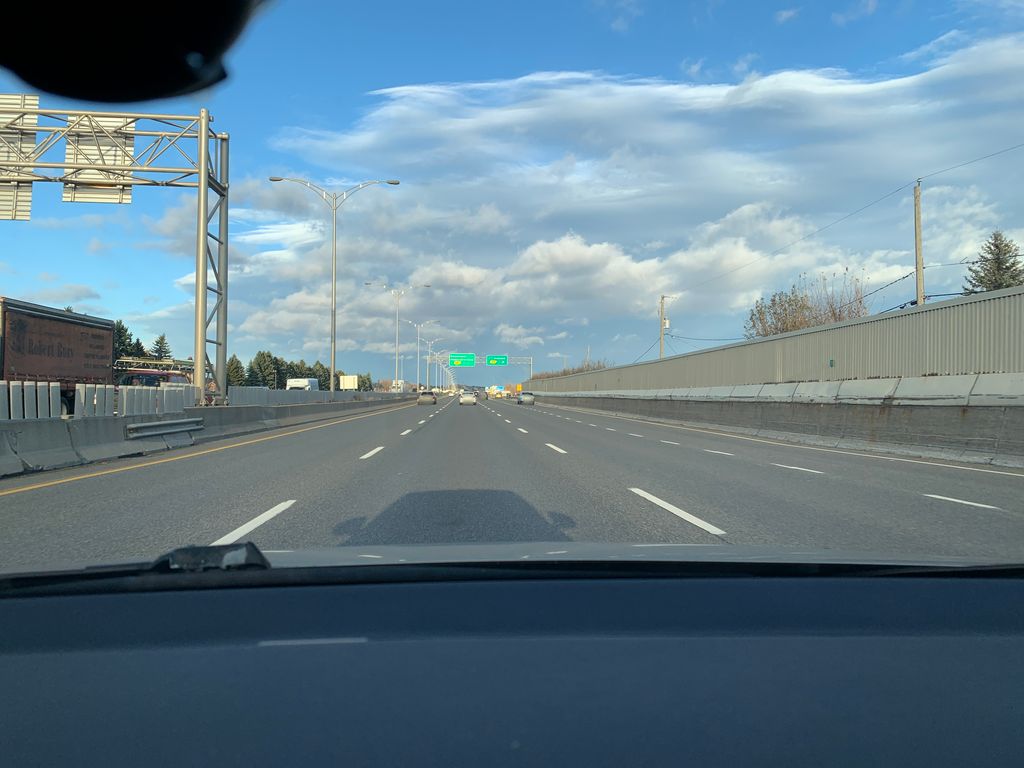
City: quebec_city